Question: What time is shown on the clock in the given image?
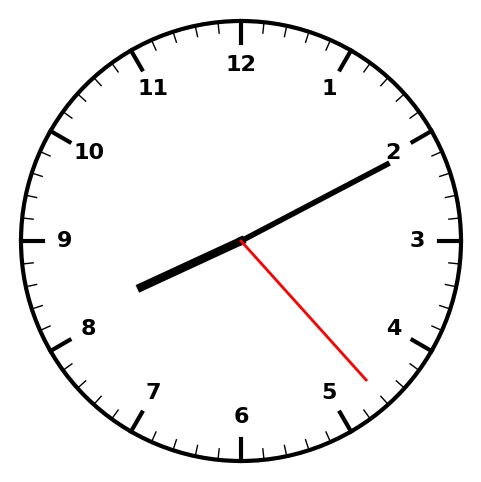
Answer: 08:10:23